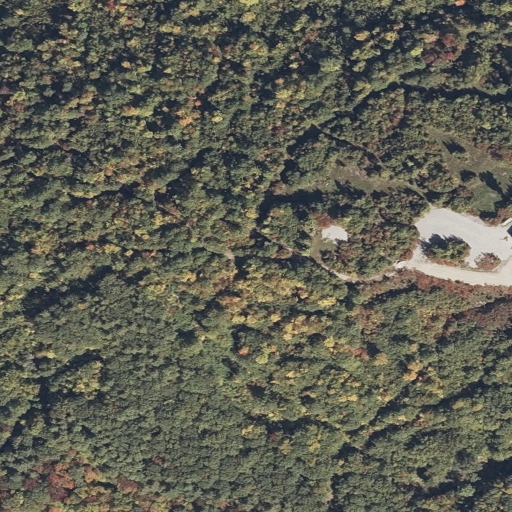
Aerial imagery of mountain in Maine named Hoyt Mountain containing mixed forest, deciduous forest, shrub, evergreen forest, grassland, medium intensity development, and low intensity development